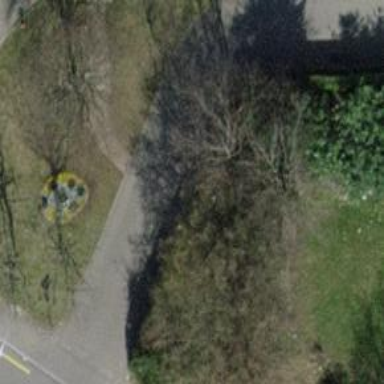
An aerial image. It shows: Residential road.